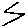
Label: zigzag